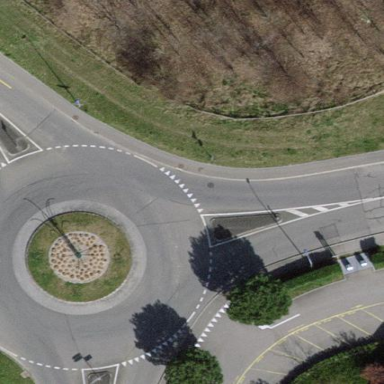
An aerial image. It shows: Tertiary road leading to roundabout junction.